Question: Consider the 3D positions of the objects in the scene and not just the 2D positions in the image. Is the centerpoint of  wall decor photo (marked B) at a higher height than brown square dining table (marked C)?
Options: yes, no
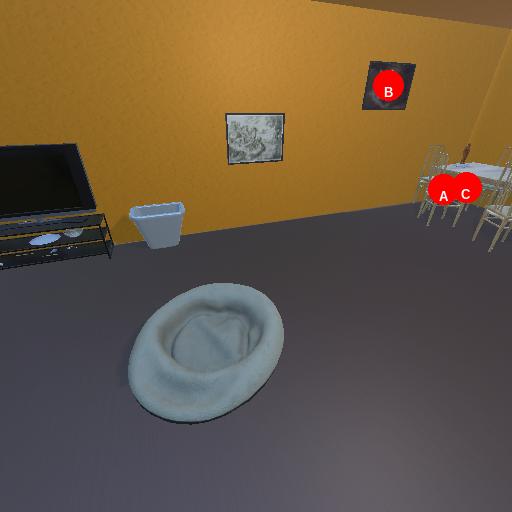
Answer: yes